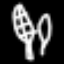
Label: leaf